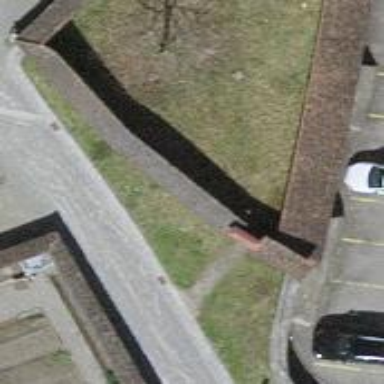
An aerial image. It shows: Wall is shown in the image.